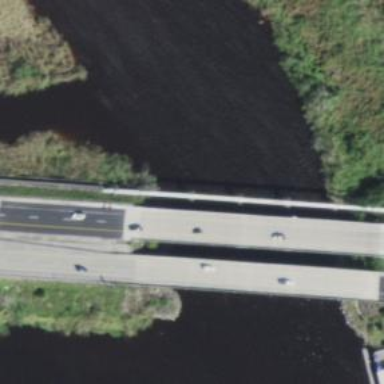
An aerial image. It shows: Primary highway crossing over bridge.